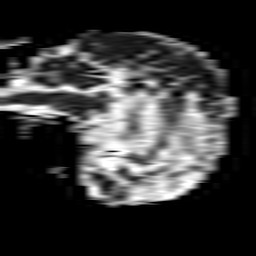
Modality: ADC
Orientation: sagittal
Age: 77
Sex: female
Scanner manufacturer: philips
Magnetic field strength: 1.5 T
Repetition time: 3.403 s
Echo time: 0.06922 s